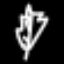
Label: leaf